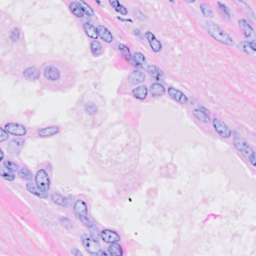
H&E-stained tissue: Breast